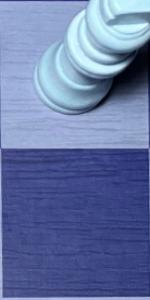
Label: Empty